Aerial crown-view tile of a tropical tree (Barro Colorado Island, Panama), acquired 20250217:
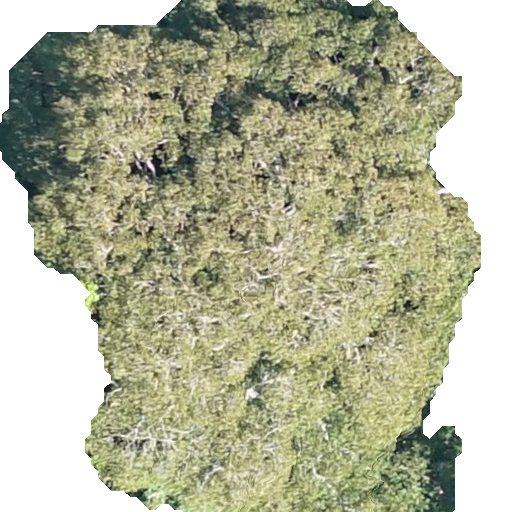
Species: Dipteryx oleifera
GBIF accepted scientific name: Dipteryx oleifera
Crown area: 294.148 m²